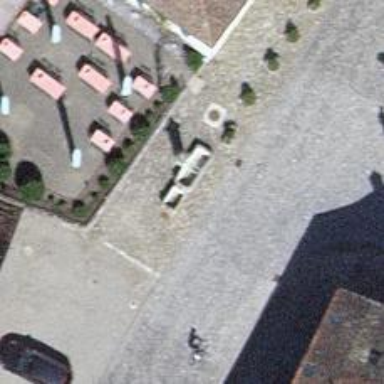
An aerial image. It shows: Drinking water fountain for people to hydrate.